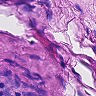
Metastatic tissue present: no